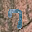
Label: 7